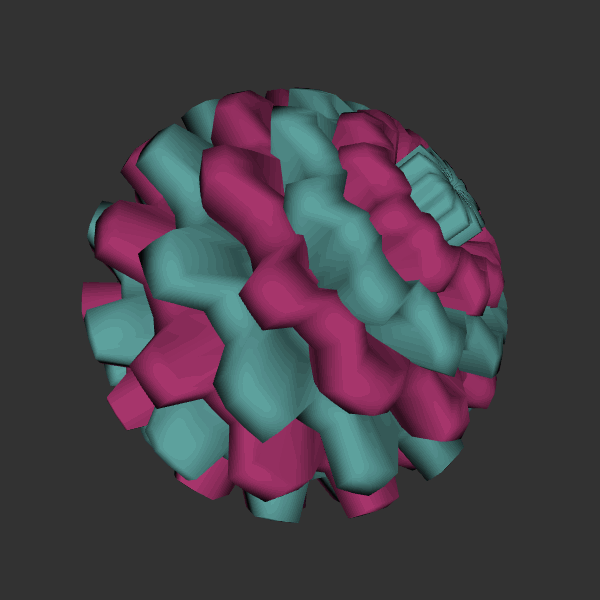
Background: dark